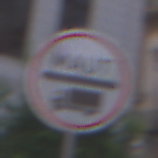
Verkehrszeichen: Mautpflicht
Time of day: SunriseSunset
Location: Outdoor (Urban)
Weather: PartlyCloudy
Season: NotSpecified
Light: Natural